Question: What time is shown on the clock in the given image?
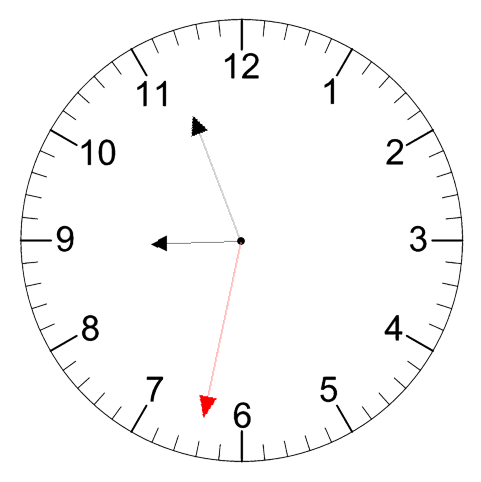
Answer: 08:56:32